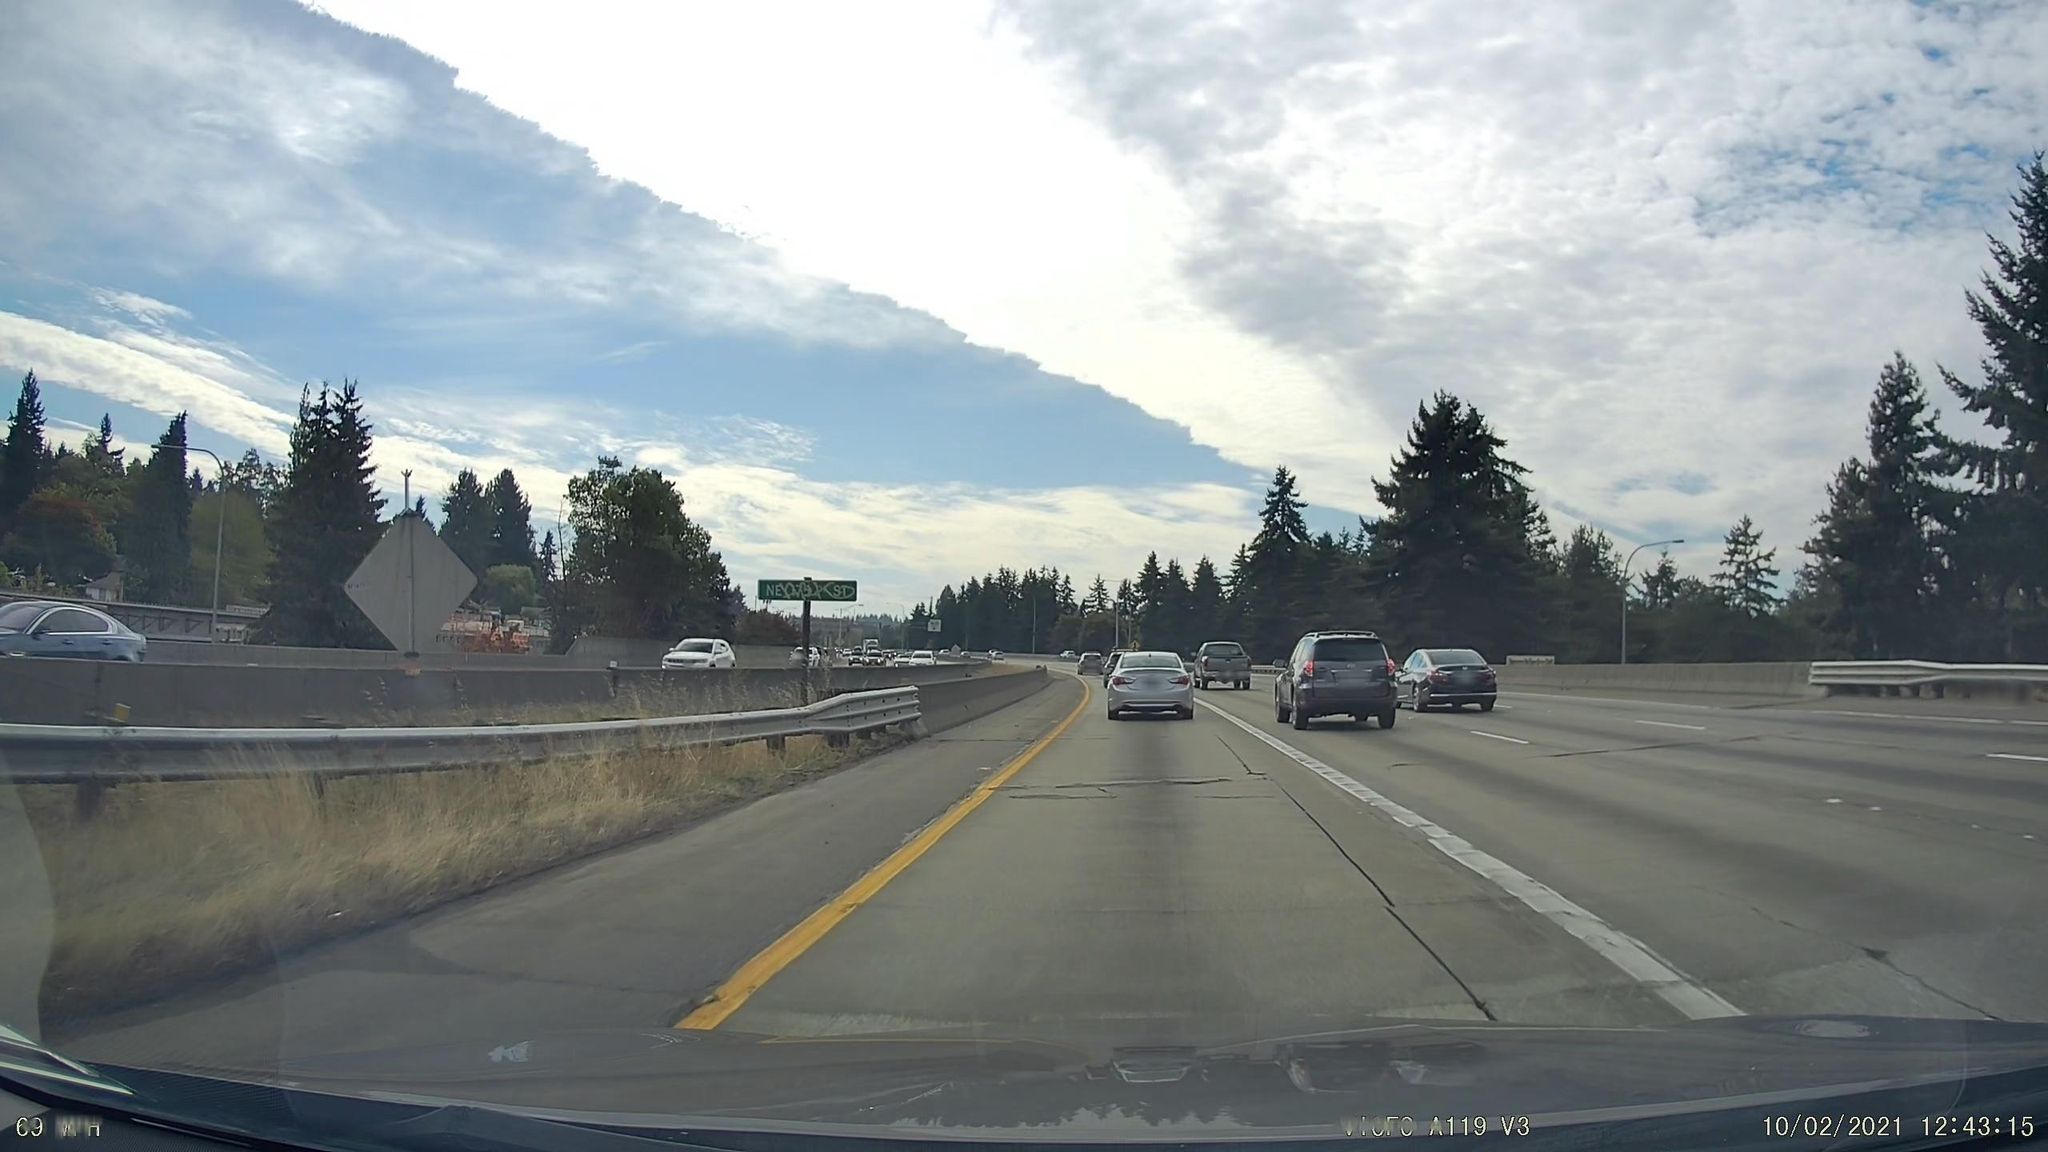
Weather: cloudy
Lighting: day
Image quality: good
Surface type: driving surface
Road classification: motorway
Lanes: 4
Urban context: urban centre
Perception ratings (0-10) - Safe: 1.31, Lively: 2.08, Beautiful: 1.98, Boring: 7.05, Depressing: 2.16, Wealthy: 2.79